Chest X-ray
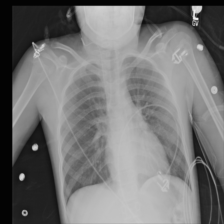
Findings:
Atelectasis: negative
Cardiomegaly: negative
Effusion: negative
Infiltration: negative
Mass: negative
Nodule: negative
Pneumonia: negative
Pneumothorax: negative
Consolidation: negative
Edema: negative
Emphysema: negative
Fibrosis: negative
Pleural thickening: negative
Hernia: negative